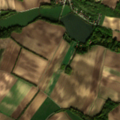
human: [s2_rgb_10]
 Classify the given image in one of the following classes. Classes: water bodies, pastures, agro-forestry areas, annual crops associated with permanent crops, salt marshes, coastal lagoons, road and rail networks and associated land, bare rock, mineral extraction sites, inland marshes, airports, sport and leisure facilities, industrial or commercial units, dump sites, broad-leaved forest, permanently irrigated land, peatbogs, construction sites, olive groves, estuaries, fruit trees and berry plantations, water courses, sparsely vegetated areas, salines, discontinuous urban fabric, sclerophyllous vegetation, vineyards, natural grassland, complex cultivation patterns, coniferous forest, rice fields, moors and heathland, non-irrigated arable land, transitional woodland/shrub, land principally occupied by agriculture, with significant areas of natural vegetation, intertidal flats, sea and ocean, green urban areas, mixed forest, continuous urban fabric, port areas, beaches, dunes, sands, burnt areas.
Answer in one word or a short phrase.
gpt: discontinuous urban fabric, non-irrigated arable land, land principally occupied by agriculture, with significant areas of natural vegetation, water bodies